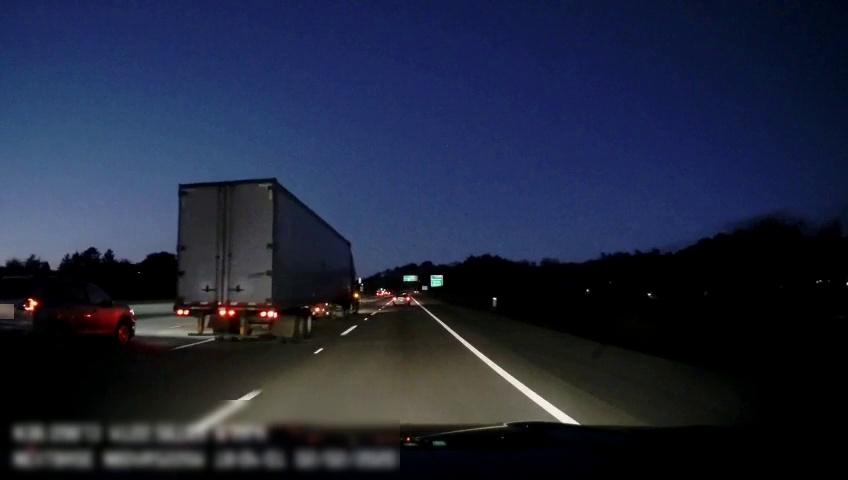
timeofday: Dusk/Dawn/Twilight
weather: Other
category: Drivable Space
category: Vehicles | SUV
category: Vehicles | SUV
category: Vehicles | Truck
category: Lanes | Alternate Lane
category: Lanes | Alternate Lane
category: Lanes | Alternate Lane
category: Lanes | Alternate Lane
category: Traffic | Signs
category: Traffic | Signs